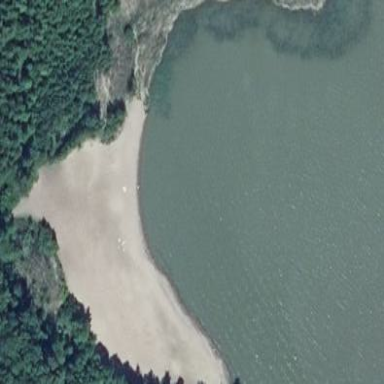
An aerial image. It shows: Sandy beach.